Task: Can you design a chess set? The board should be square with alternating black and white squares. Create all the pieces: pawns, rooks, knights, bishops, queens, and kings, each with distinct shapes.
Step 4551:
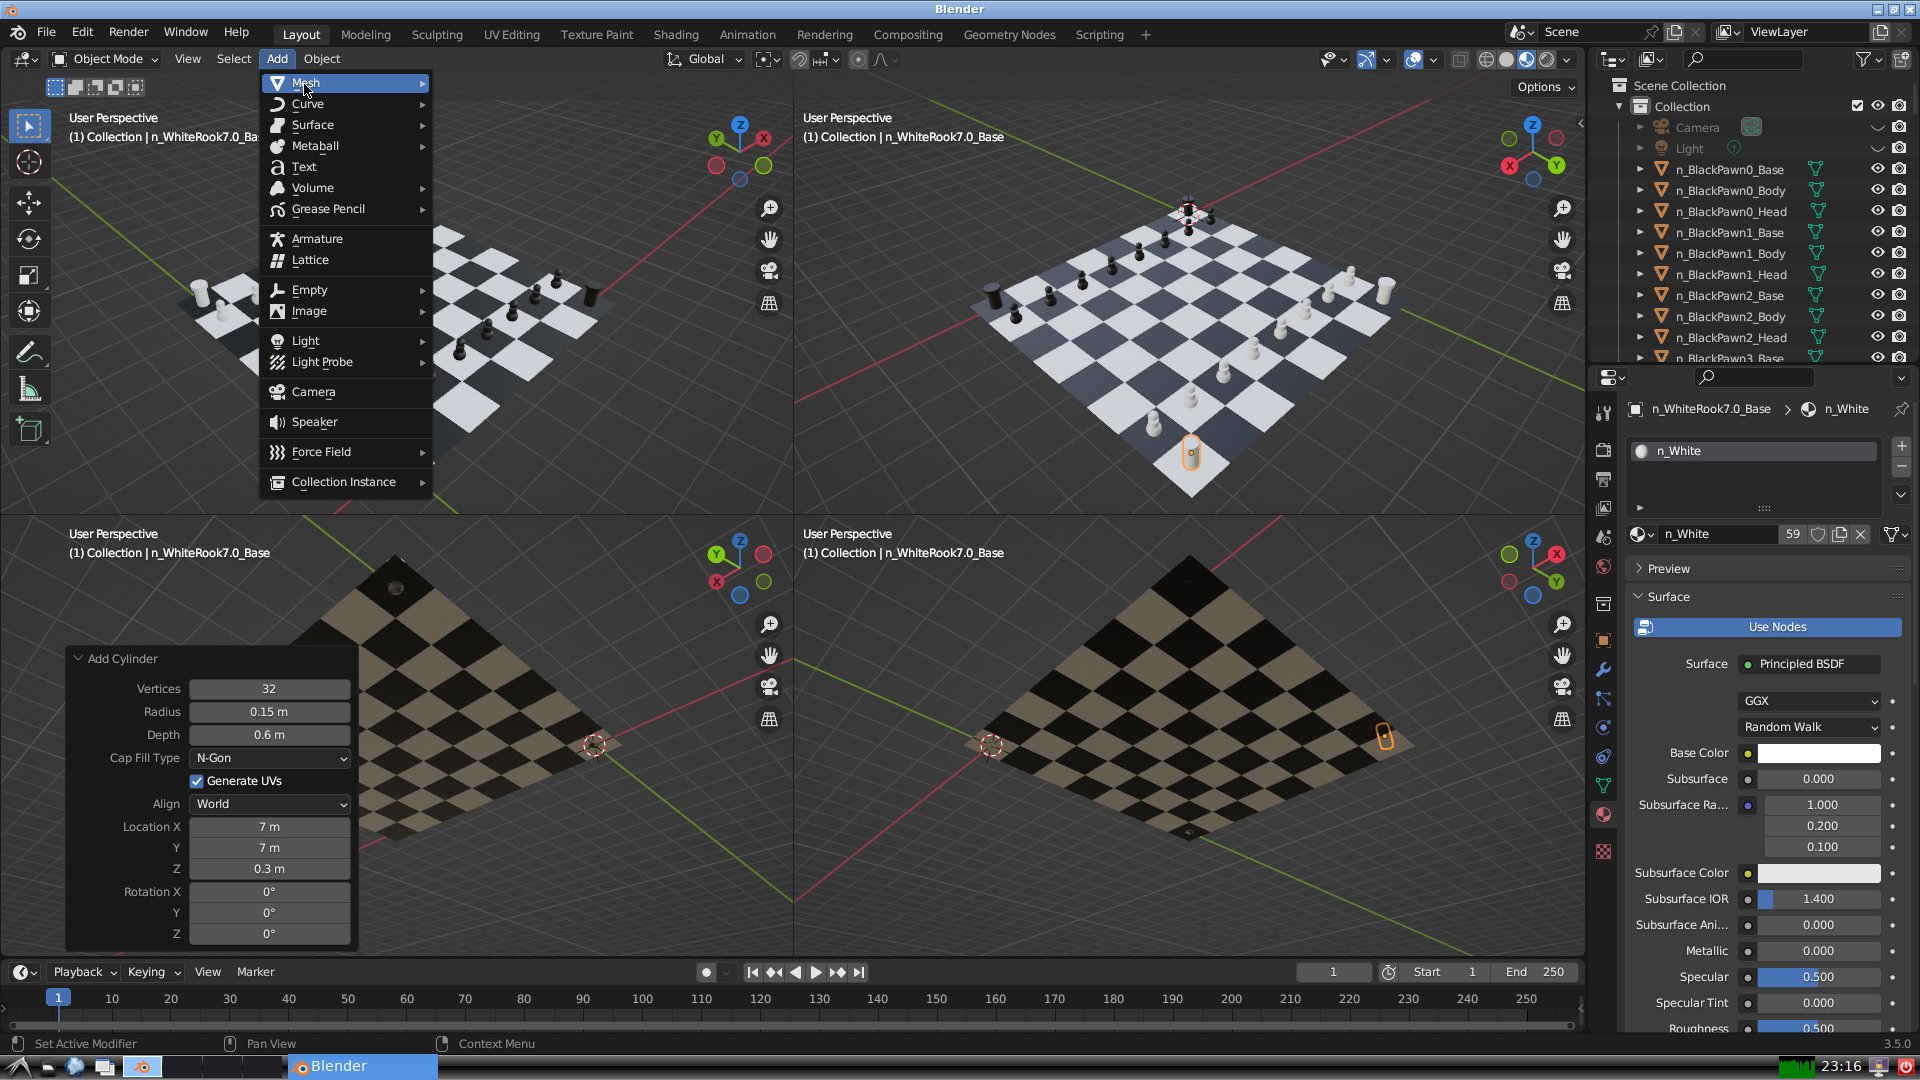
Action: {"mouse_move": [499, 187]}